Question: Is is possible to have a working Google speech to text button in a textbox on a webpage?

How can it be done?
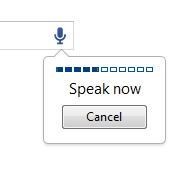
Answer: it's an <URL> ...
'''
<input type="text" id="txtSearch" x-webkit-speech />
'''
so, will only work in available browsers.
> Live code: <URL>